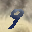
Label: 9